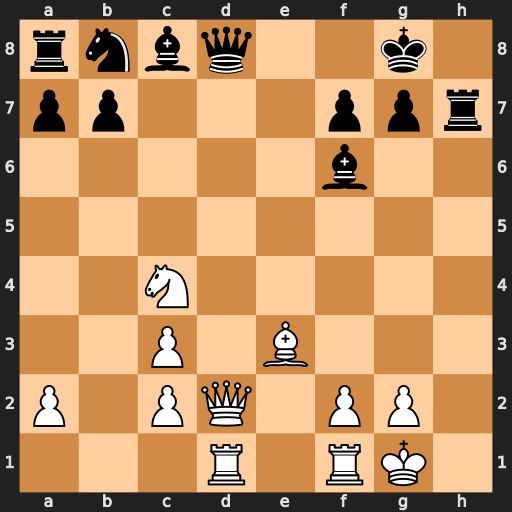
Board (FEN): rnbq2k1/pp3ppr/5b2/8/2N5/2P1B3/P1PQ1PP1/3R1RK1
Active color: w
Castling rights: -
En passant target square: -
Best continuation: Qxd8+ Bxd8 Rxd8#